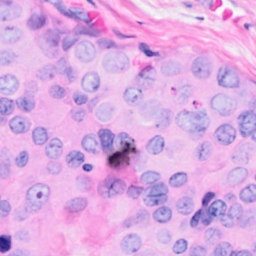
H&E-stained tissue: Breast